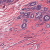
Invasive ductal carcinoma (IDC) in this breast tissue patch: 0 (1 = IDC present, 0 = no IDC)